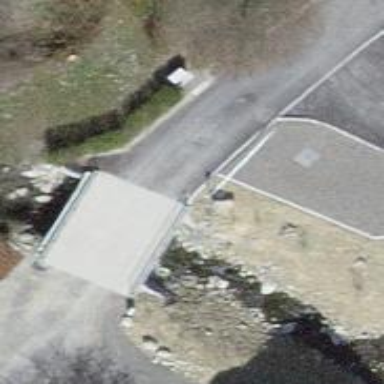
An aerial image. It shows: Residential road with fine gravel surface crossing over bridge.